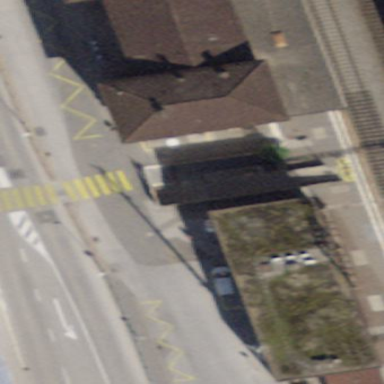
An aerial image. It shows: Train station building.